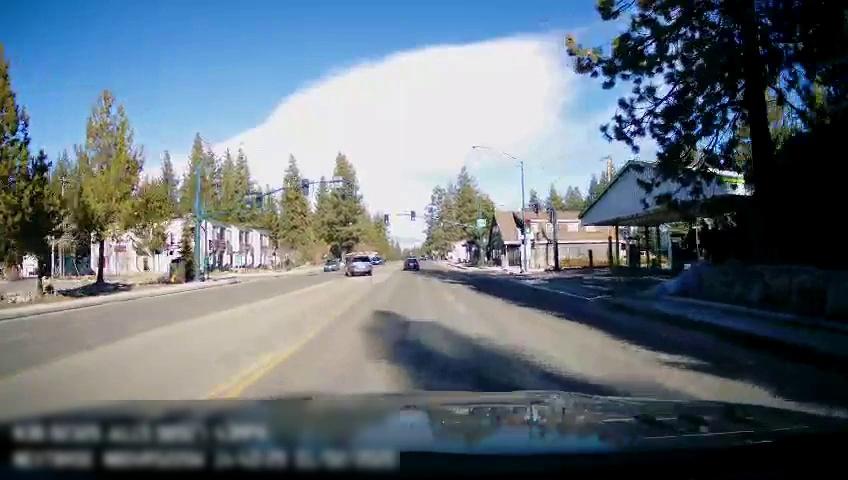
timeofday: Day
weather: Sunny
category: Drivable Space
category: Vehicles | Car
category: Vehicles | Car
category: Vehicles | SUV
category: Vehicles | Car
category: Lanes | Opposite Lane
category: Lanes | Current Lane